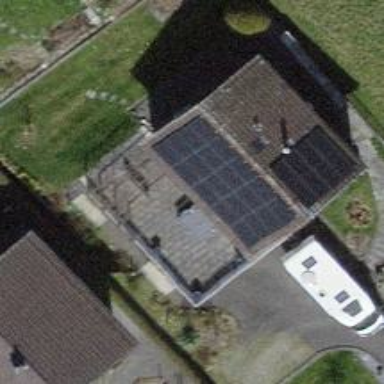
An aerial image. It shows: Solar power generator with photovoltaic panels.